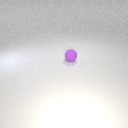
small purple rubber sphere